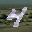
Label: 4